Question: I am new to WP8.
I have an app.
It makes an Web API call.
I get a list of items.
I want to display this list of items to the user with an icon to the left of it.
I think i should be using the ListView control.
i have spent quite sometime trying to find a simple example of this but cannot.
So, either:
1. I am an idiot
2. Someone will send me a link as to how to do this
3. Someone will post a simple example
4. I need to buy a good WP8 book (but I will have to wait a few days before delivery)
I am hoping someone will answer 3. and i will follow up with 4. And yes I am sure I am 1.
UPDATE:
This my markup:
'''
<Grid x:Name="ContentPanel" Grid.Row="1" Margin="12,0,12,0">
<ListBox Name="lstPremises"
ItemsSource="{Binding Items}" FontFamily="{StaticResource PivotHeaderItemFontFamily}"
Background="{StaticResource AppBarItemBackgroundThemeBrush}">
<ListBox.ItemTemplate>
<DataTemplate>
<Grid>
<Grid.ColumnDefinitions>
<ColumnDefinition Width="Auto"></ColumnDefinition>
<ColumnDefinition Width="*"></ColumnDefinition>
</Grid.ColumnDefinitions>
<Image Grid.Column="0" Margin="12" Height="50" Width="50" Source="Images/Number-5-icon.png" >
<TextBlock Grid.Column="1" FontSize="36" Text="{Binding Caption}" TextWrapping="Wrap" FontFamily="Global User Interface"></TextBlock>
</Grid>
</DataTemplate>
</ListBox.ItemTemplate>
</ListBox>
</Grid>
'''
And this is my code-behind:
'''
public class Item
{
public string Caption;
}
public sealed partial class Management : Page
{
public Management()
{
this.InitializeComponent();
List<Item> test = new List<Item>();
Item item = new Informed.Item();
item.Caption = "Test One";
test.Add(item);
Item item2 = new Informed.Item();
item2.Caption = "Test Two";
test.Add(item2);
lstPremises.ItemsSource = test;
}
}
'''
and this is the screenshot:

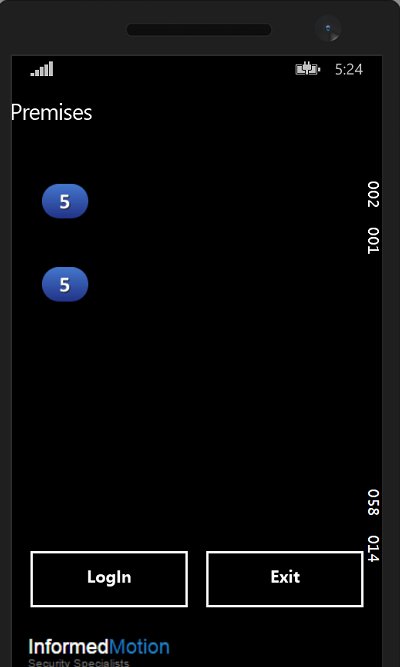
Answer: you can get a working example from here
<URL>
or this link too these both worked for me
<URL>
2nd one is the video tutorial example hopfully you will get it